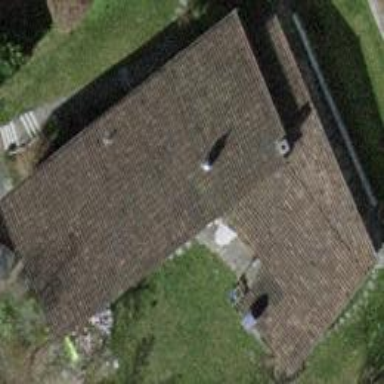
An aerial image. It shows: Building with shed roof design.